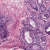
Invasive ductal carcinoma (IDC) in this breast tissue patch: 0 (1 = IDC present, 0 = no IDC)